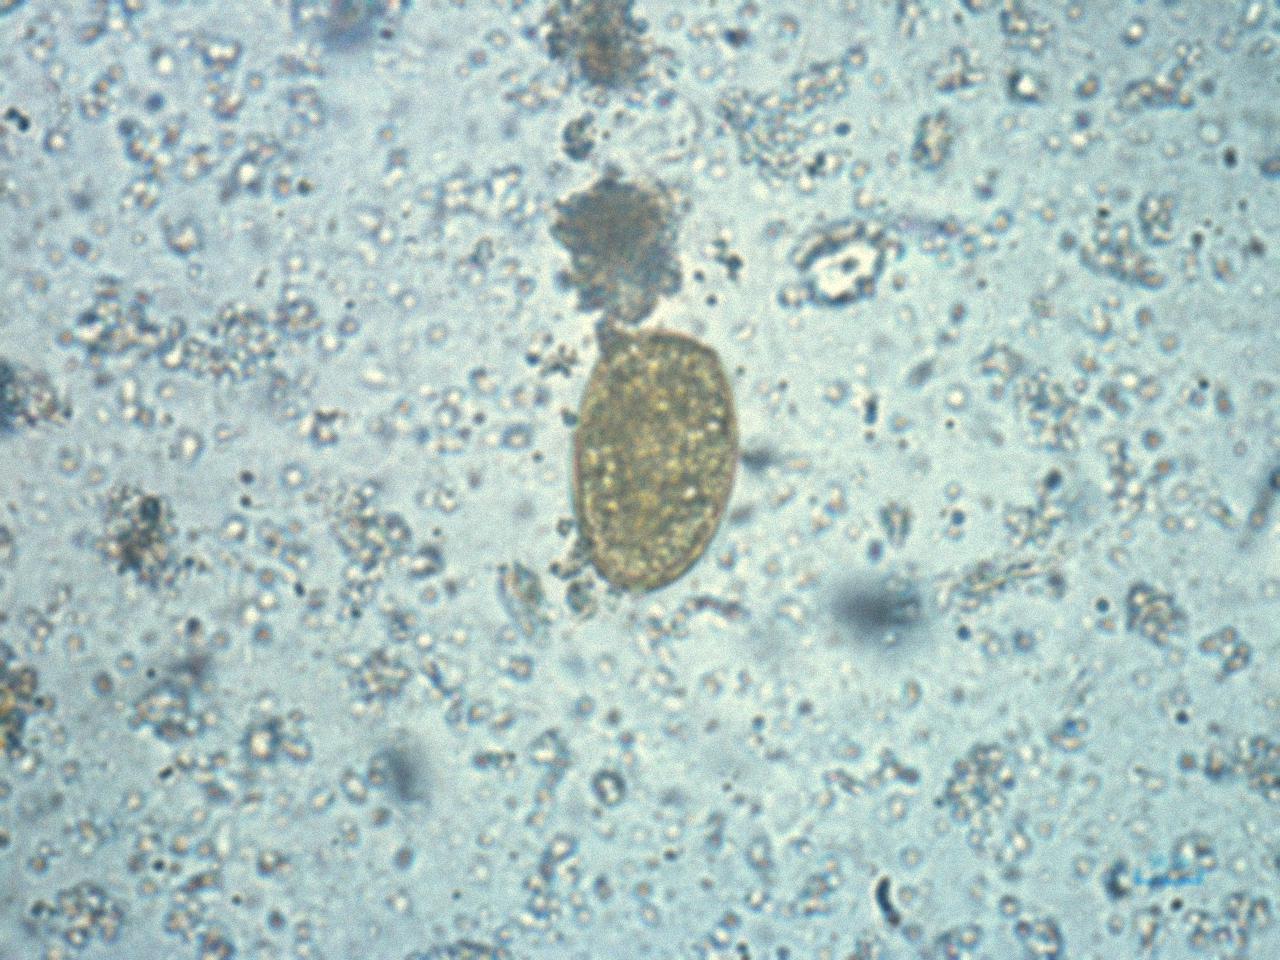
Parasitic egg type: Paragonimus spp